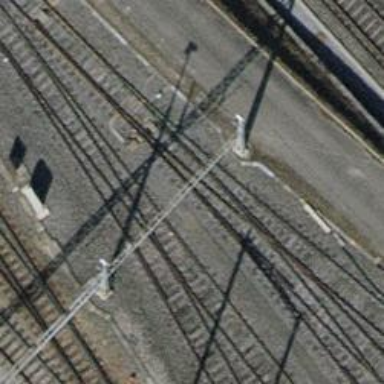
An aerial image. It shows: Single-track electrified railway yard with contact line electrification.